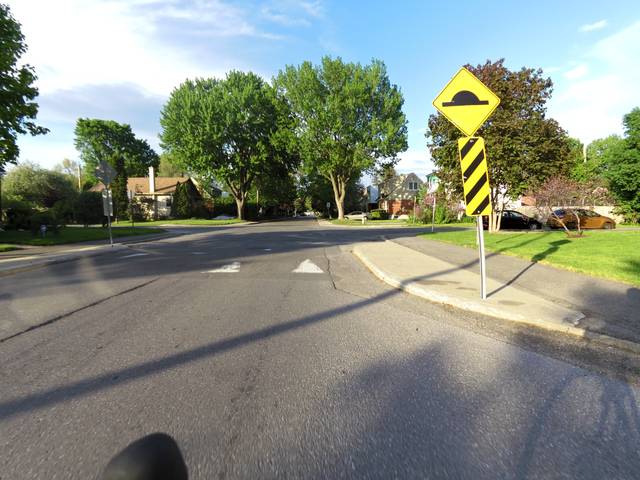
Region: Canada
Coordinates: 45.38, -75.737